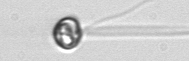
Label: flagellate_morphotype1